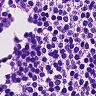
Metastatic tissue present: no